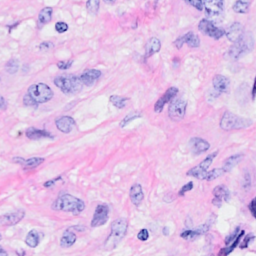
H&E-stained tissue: Breast